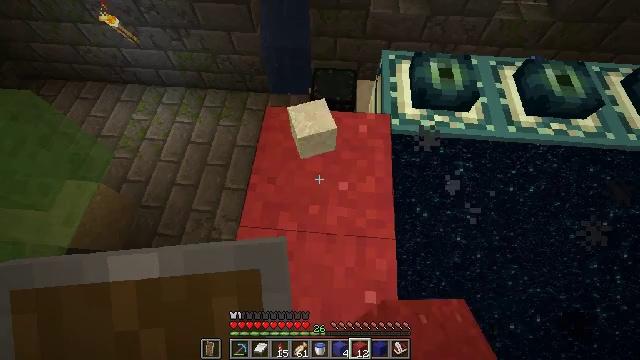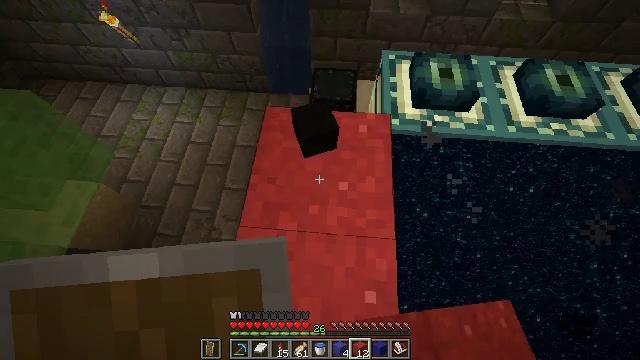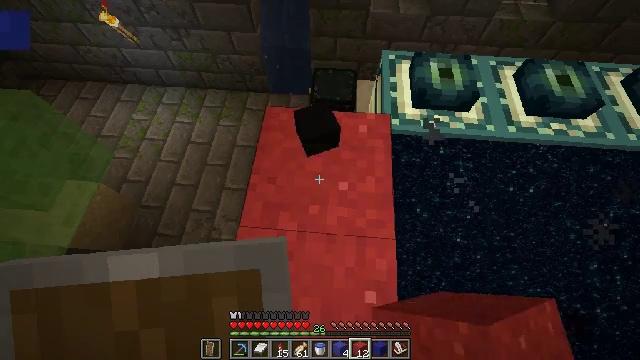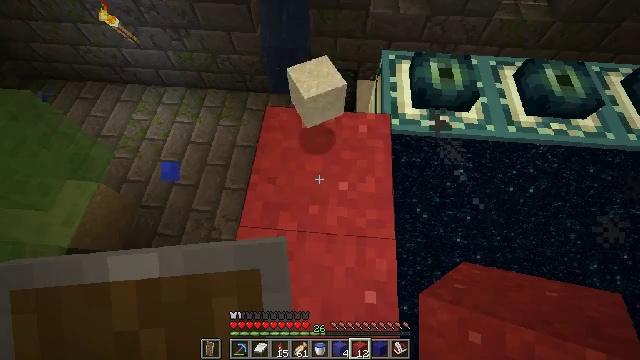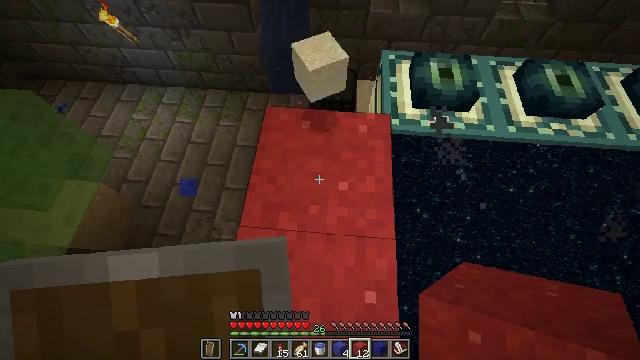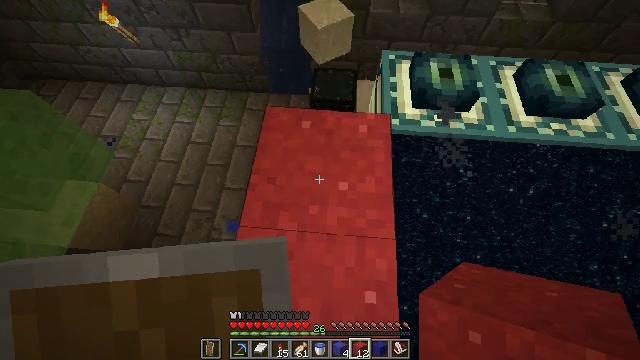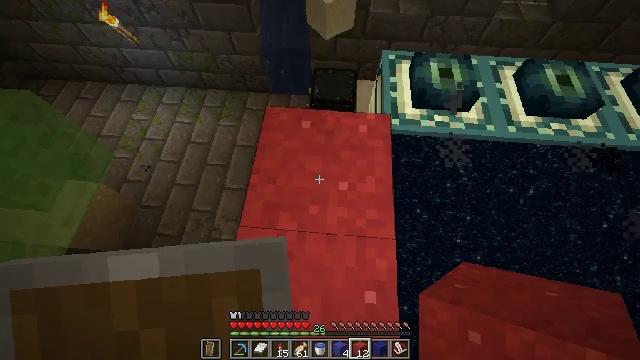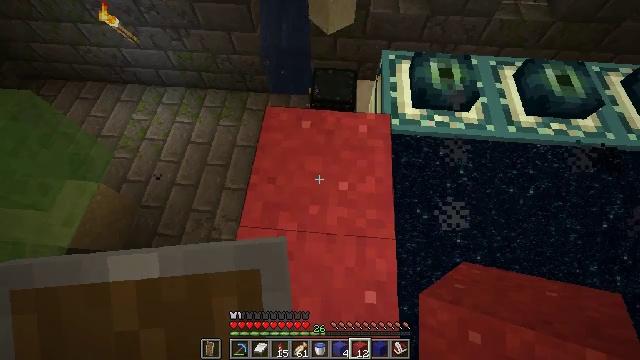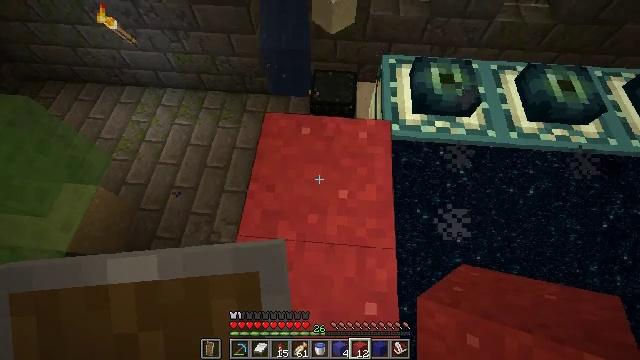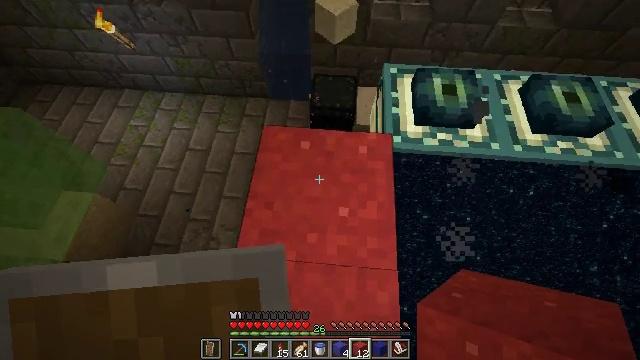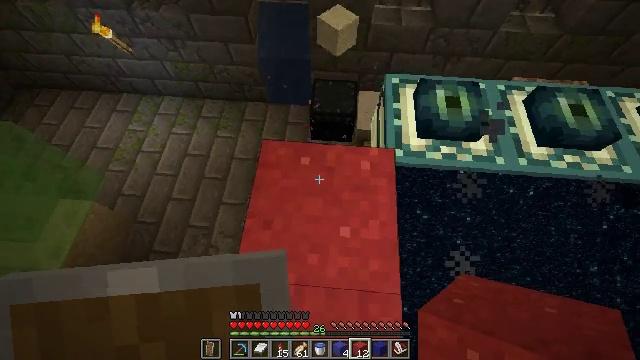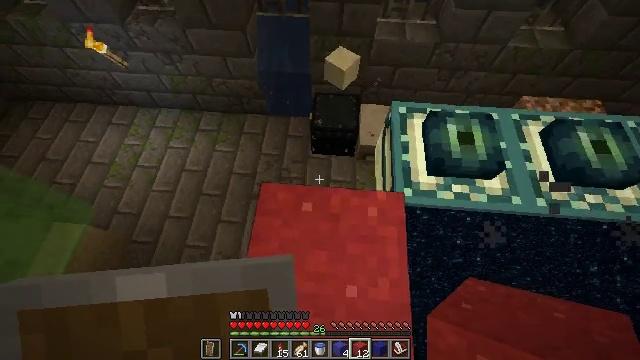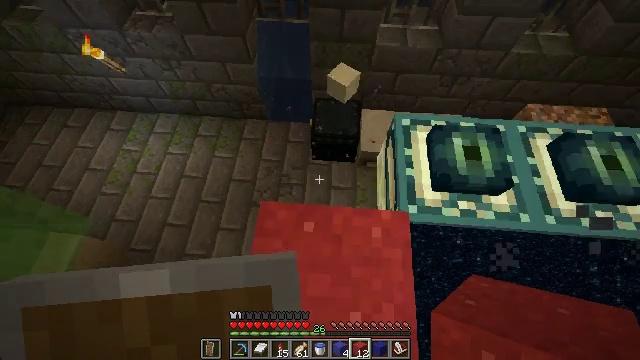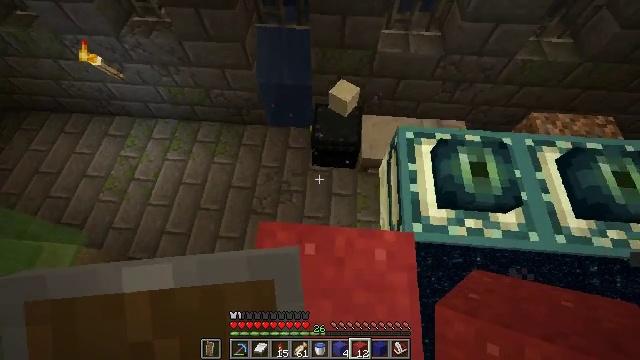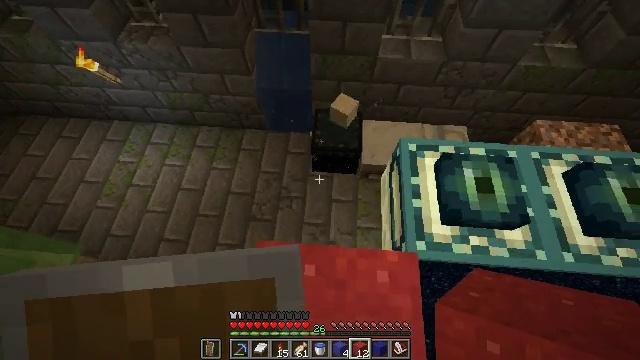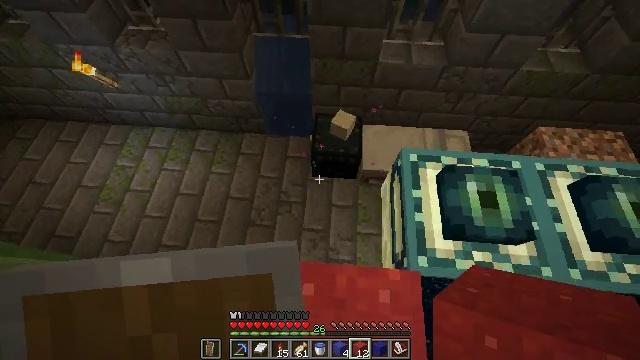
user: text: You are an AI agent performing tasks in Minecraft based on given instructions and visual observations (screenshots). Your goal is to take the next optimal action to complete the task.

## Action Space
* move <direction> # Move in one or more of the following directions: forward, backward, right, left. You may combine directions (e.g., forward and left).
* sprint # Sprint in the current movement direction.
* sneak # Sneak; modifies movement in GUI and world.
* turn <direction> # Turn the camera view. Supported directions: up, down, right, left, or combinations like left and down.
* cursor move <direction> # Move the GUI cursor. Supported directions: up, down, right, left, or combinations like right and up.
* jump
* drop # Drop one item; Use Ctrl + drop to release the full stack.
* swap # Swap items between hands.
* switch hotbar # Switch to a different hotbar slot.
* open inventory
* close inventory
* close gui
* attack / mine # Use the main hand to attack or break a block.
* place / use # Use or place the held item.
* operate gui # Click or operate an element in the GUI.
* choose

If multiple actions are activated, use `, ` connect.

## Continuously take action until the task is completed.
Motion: motion action
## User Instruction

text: Break the red concrete powder to collect it.
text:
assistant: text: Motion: no_op
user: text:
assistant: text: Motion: no_op
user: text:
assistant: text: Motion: no_op
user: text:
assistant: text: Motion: no_op
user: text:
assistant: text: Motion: no_op
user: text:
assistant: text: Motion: no_op
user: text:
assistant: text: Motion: no_op
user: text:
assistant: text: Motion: move forward
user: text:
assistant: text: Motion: move forward
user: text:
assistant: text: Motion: move forward
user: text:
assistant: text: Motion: move forward
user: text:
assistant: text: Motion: move forward
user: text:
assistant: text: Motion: move forward
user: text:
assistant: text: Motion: no_op
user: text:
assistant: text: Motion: no_op
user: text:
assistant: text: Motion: no_op
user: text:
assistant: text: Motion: turn right
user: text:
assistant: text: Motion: no_op
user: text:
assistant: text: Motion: no_op
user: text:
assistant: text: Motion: no_op
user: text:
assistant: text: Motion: no_op
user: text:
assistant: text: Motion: no_op
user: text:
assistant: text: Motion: no_op
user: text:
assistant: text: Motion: no_op
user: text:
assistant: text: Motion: turn right
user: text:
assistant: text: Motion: turn right and up
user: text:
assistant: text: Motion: move forward, turn right
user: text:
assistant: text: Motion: move forward, turn right
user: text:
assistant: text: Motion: move forward, turn right
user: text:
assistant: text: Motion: move forward